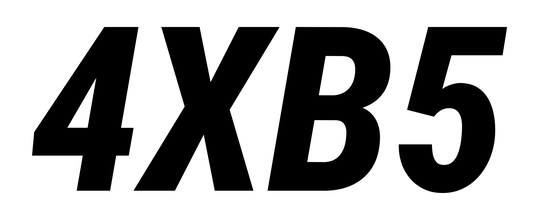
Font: Roboto-Italic_Condensed_ExtraBold_Italic